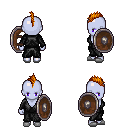
a pixel art fantasy rpg character, female body template, dark elf, purple skin, gray robe, metal pants, dark blonde mohawk hairstyle, white slippers, shield, four views (front, back, left, right), 2x2 character sprite sheet, small pixel art, hard edges, no anti-aliasing